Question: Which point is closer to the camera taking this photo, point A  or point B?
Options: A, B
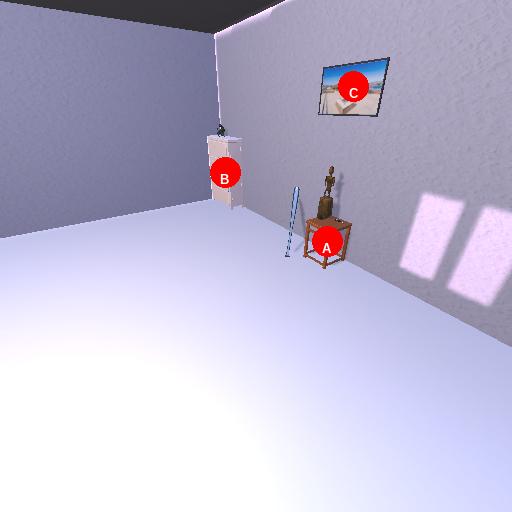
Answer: A